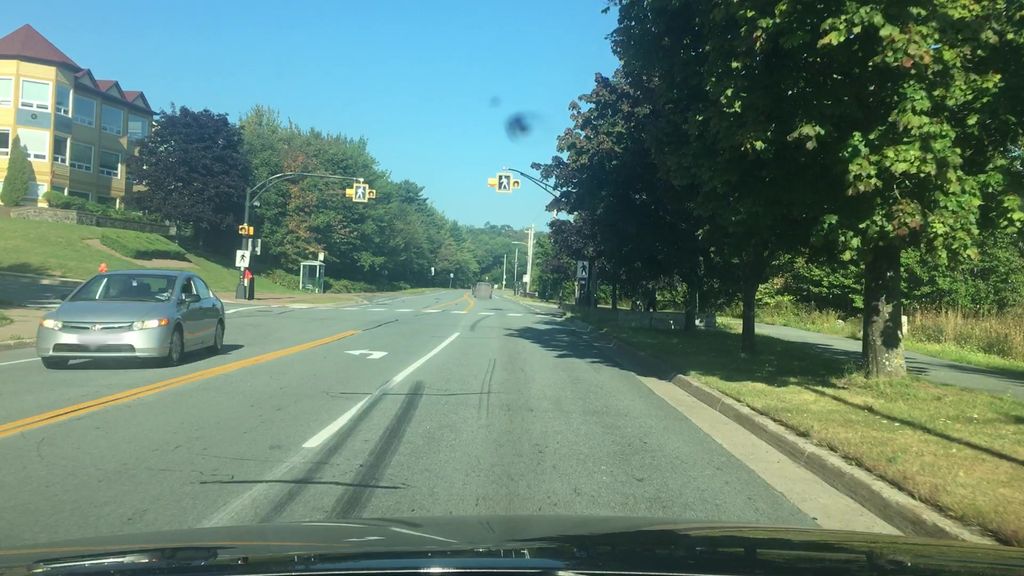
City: halifax